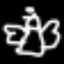
Label: angel